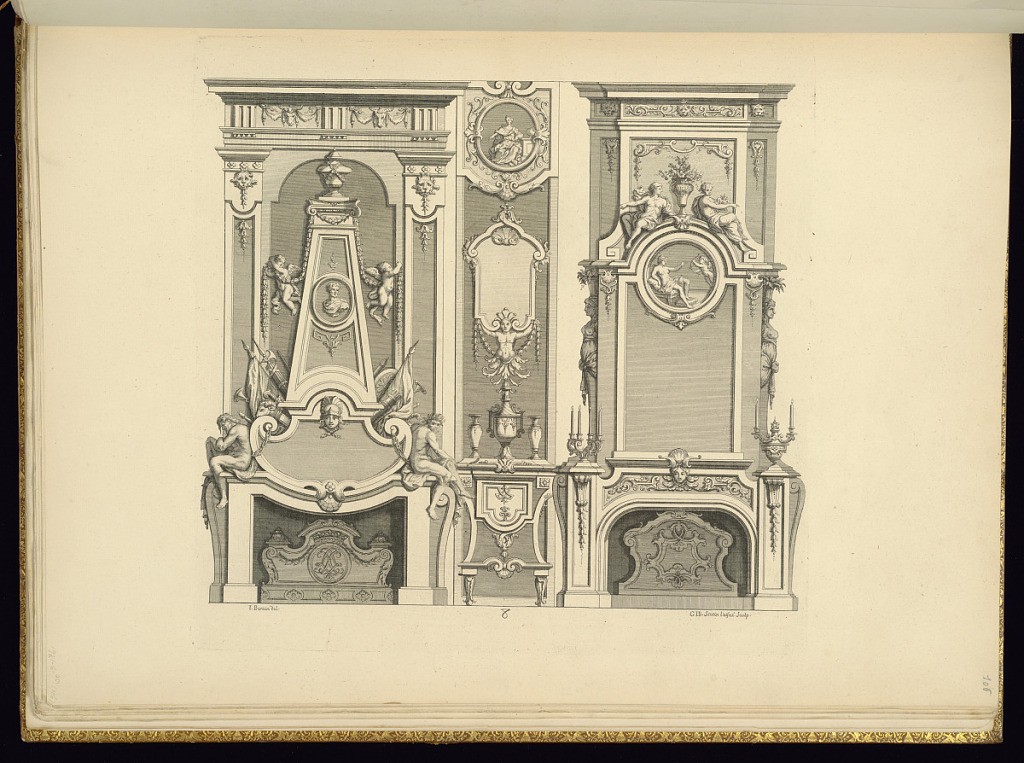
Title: Chimneypiece Designs
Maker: Jean Berain, the elder, French, 1640-1711
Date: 1711
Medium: Engraving on laid paper
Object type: Bound print
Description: Two chimneypiece designs with carved figures, putti, garlands, portrait medallions, rondels with scenes of antiquity, mascarons, and candelabra. Between the chimneypieces is a console table topped with vases, a mirror with a grotesque figure, and a rondel of a female figure in classical drapery. The plate is signed and numbered.